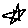
Label: star